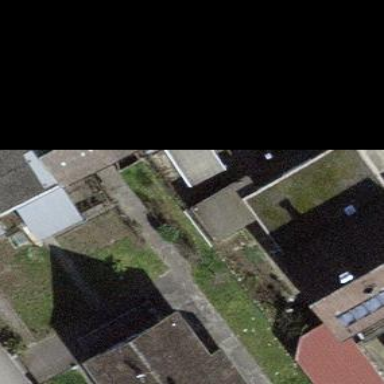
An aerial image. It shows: View of roof of building.